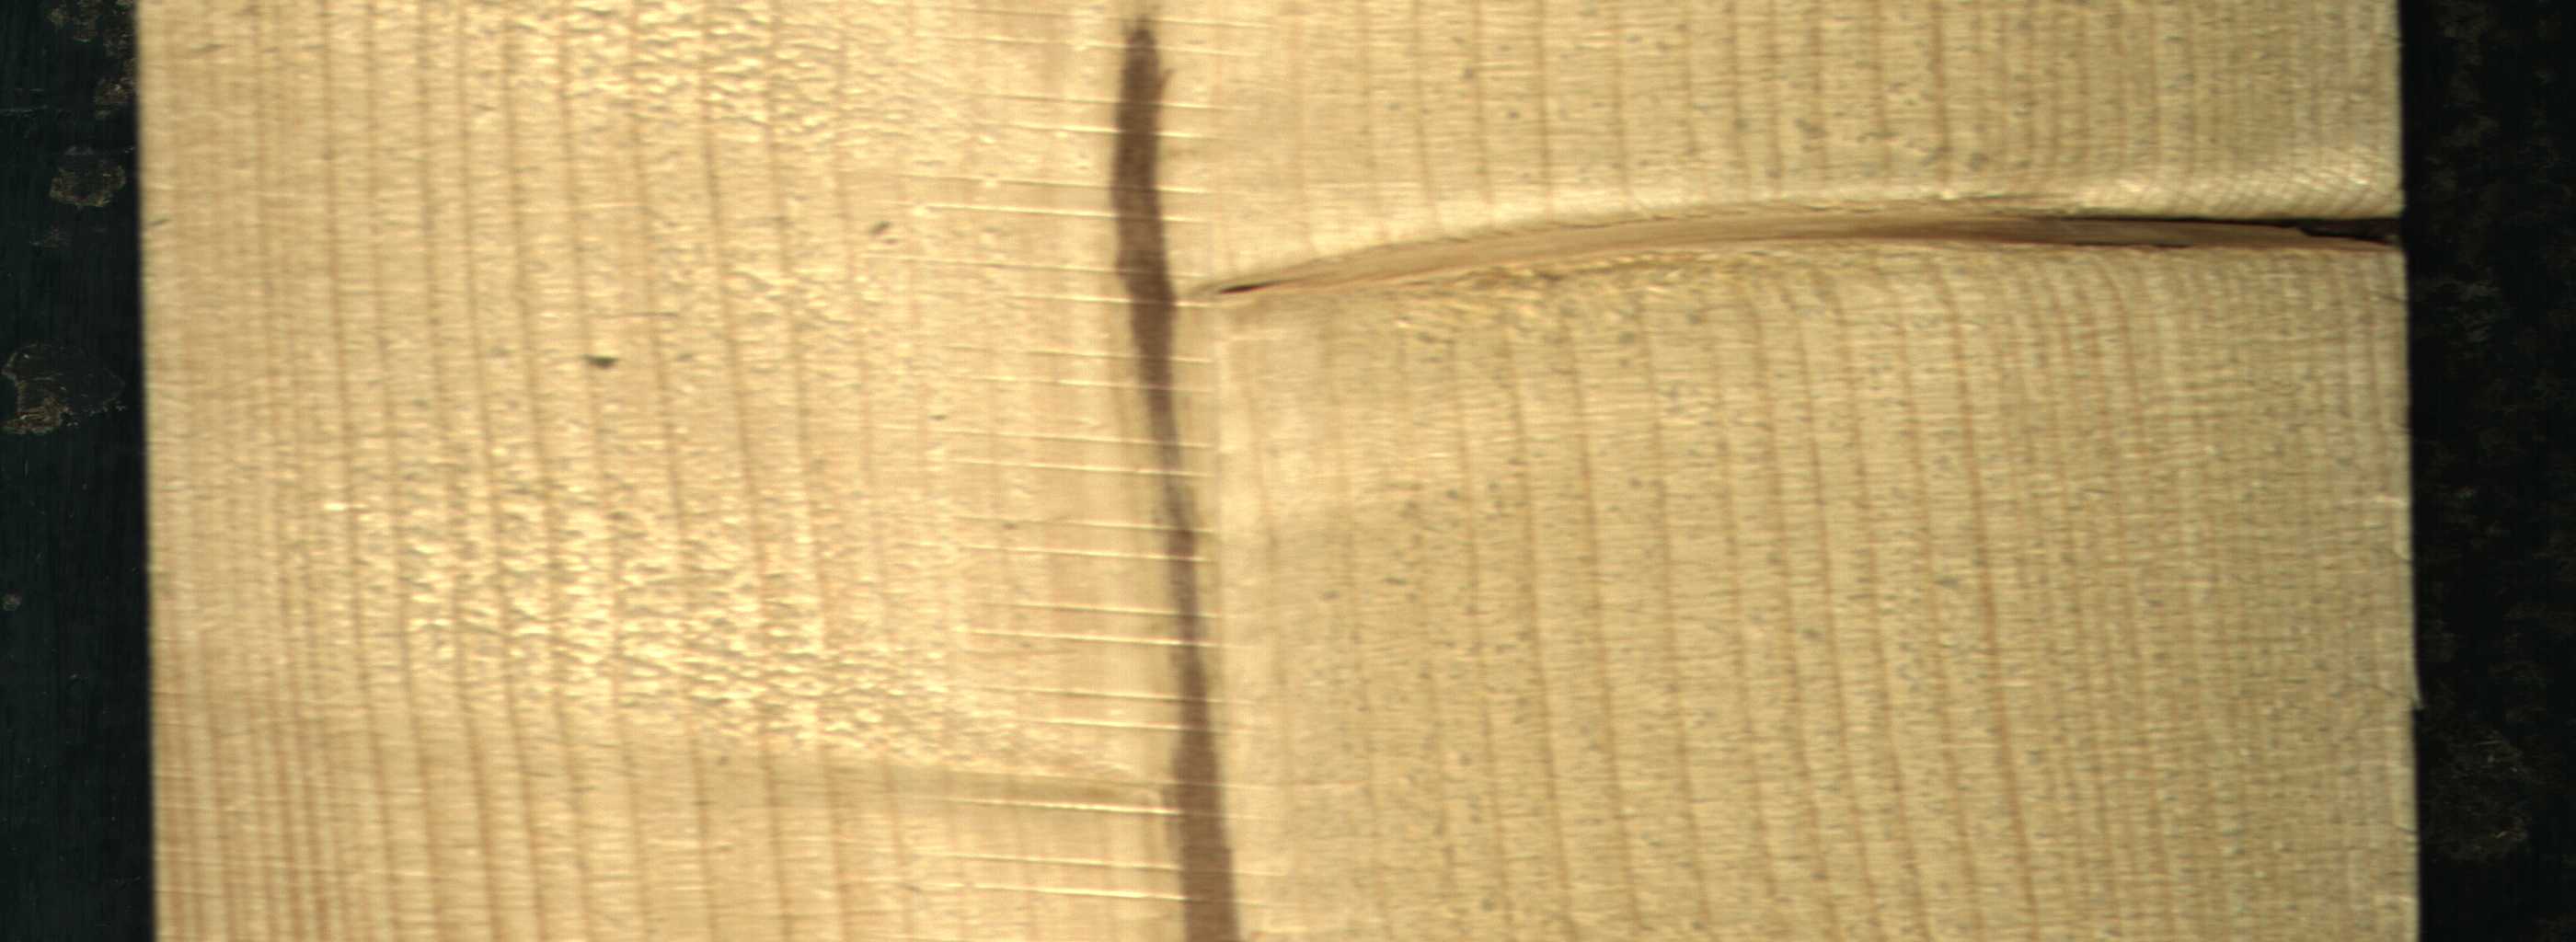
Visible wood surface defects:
Marrow
Knot_missing
Live_Knot